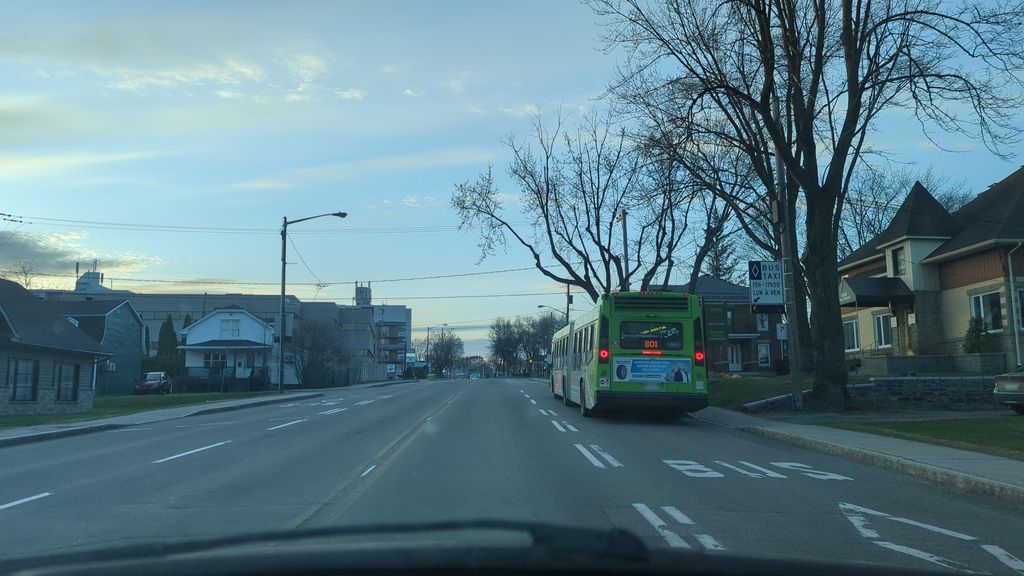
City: quebec_city